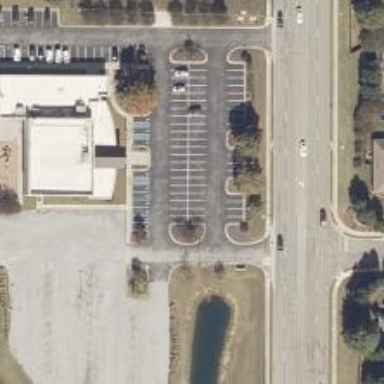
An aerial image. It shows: Parking space is available.